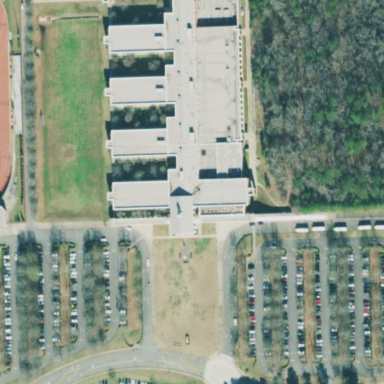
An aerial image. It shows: School building.